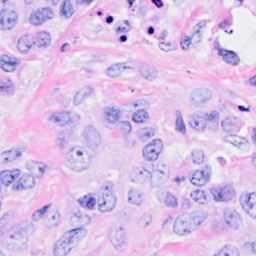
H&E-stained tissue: Breast